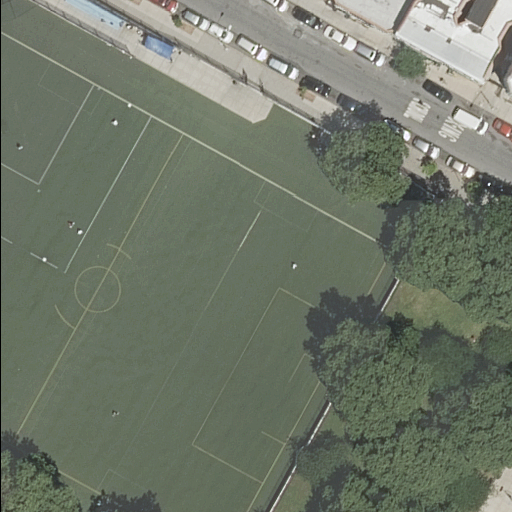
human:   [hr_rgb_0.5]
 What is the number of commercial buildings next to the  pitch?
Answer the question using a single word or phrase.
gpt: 0

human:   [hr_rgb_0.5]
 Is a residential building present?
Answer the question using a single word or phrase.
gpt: yes

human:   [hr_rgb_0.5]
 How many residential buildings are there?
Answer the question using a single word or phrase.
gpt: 4

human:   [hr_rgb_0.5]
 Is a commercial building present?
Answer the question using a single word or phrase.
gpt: no

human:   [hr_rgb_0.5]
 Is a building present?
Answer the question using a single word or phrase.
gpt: yes

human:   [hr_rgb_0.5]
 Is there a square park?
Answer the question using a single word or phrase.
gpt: no

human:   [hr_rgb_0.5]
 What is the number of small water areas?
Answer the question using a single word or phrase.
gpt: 0

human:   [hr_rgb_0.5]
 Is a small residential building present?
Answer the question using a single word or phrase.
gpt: yes

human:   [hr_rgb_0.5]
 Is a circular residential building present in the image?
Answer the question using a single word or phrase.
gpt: no

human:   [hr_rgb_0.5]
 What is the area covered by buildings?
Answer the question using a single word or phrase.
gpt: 289m2

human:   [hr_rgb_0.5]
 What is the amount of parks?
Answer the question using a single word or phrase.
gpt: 1

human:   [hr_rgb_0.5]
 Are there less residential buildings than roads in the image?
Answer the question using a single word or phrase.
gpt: no

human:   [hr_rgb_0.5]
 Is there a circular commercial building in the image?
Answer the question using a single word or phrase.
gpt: no

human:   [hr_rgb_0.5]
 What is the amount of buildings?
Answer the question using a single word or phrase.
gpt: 4

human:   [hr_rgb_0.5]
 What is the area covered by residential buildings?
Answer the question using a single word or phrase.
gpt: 289m2

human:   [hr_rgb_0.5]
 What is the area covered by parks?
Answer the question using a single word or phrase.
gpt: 8921m2

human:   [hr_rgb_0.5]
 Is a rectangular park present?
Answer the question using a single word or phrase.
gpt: yes

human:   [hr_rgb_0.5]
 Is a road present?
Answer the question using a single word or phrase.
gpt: yes

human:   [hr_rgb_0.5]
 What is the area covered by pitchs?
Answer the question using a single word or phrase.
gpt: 5671m2

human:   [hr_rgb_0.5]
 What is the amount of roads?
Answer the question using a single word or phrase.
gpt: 1

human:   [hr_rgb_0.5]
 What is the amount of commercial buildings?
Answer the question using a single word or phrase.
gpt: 0

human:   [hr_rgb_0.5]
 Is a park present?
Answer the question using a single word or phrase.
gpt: yes

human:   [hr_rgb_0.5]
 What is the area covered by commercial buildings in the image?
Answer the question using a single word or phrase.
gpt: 0m2

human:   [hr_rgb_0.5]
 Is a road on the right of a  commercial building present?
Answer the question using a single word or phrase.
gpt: no

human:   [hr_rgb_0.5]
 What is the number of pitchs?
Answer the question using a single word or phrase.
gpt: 1

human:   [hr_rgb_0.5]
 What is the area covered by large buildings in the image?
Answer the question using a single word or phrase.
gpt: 0m2

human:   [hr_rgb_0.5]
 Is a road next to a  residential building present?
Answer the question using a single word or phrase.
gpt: yes

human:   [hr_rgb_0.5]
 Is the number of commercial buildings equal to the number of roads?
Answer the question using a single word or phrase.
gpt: no

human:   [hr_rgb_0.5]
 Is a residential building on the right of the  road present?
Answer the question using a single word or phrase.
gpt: yes

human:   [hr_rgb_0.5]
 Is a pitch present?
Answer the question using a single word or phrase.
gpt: yes

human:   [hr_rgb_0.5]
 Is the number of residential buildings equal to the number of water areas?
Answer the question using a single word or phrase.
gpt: no

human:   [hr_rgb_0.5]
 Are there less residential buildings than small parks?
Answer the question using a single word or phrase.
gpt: no

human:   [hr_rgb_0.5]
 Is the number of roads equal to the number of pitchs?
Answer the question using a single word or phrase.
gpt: yes

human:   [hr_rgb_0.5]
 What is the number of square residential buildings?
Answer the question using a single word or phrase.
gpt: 0

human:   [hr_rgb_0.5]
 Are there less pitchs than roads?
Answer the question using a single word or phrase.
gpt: no

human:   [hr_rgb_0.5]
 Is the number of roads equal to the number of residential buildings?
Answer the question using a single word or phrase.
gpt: no

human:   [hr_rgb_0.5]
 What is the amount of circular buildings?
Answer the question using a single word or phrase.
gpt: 0

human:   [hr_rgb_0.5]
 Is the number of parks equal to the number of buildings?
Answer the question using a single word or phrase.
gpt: no

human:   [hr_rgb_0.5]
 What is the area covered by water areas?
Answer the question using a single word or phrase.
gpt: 0m2

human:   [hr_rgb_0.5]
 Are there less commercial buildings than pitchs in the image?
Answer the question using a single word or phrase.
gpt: yes

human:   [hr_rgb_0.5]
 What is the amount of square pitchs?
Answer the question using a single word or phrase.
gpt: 0

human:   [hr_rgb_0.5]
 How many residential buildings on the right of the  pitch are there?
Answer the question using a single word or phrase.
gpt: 4

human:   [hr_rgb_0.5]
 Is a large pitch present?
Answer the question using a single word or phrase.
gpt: yes

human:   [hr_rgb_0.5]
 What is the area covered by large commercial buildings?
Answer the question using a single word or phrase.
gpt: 0m2

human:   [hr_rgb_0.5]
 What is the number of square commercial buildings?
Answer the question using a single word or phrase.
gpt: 0

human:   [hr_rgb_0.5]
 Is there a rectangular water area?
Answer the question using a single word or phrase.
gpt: no

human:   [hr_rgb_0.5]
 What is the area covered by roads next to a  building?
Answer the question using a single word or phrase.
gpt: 0m2

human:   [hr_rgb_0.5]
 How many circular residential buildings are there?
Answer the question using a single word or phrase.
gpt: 0

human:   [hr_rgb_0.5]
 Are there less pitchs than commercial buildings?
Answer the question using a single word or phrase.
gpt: no

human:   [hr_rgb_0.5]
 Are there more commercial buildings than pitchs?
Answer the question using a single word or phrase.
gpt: no

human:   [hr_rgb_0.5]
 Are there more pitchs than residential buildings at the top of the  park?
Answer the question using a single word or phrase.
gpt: no

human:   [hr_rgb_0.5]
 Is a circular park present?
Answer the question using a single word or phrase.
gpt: no

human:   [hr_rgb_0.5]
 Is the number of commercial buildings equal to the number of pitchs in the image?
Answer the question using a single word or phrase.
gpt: no

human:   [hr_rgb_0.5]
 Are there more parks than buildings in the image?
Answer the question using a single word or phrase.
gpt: no

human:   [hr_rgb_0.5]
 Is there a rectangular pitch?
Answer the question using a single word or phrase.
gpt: yes

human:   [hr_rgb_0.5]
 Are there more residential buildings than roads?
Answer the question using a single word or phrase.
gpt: yes

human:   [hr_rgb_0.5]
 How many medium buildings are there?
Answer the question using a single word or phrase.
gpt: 1

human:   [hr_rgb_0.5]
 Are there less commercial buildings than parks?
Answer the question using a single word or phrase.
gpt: yes

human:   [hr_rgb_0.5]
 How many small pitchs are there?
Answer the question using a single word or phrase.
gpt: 0

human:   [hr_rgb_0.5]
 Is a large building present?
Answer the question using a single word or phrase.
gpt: no

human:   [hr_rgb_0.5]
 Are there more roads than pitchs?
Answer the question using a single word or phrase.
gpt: no

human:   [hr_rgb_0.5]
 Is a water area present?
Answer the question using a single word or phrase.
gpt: no

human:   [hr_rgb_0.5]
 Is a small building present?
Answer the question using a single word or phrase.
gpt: yes

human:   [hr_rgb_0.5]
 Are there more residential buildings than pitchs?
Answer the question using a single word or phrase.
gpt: yes